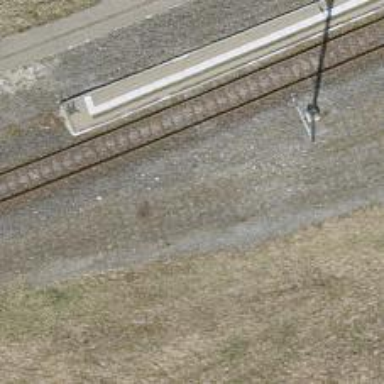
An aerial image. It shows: Abandoned railway yard is depicted.